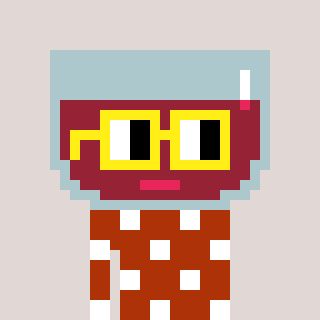
a pixel art character with square yellow glasses, a wine-shaped head and a hotbrown-colored body on a warm background